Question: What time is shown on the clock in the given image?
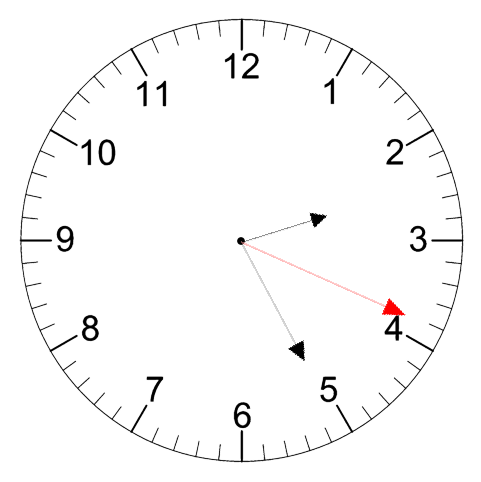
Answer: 02:25:19